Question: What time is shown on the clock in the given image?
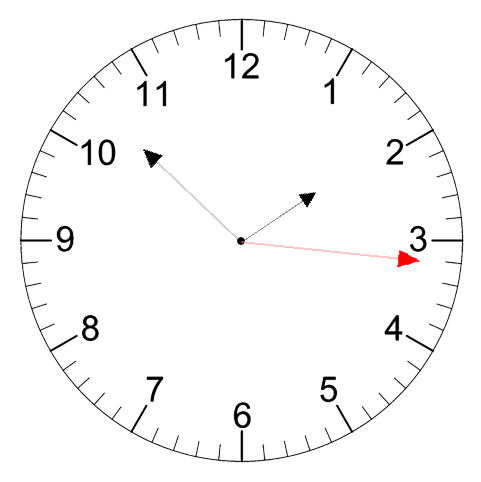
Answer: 01:52:16